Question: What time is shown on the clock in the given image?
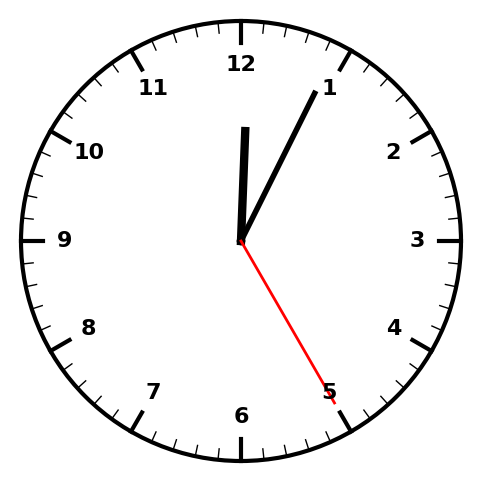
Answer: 12:04:25